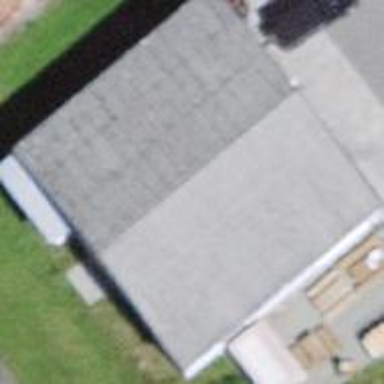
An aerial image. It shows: Warehouse.